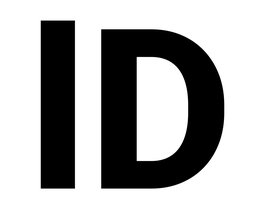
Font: Roboto_ExtraBold